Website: ulta-beauty
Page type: billing-address
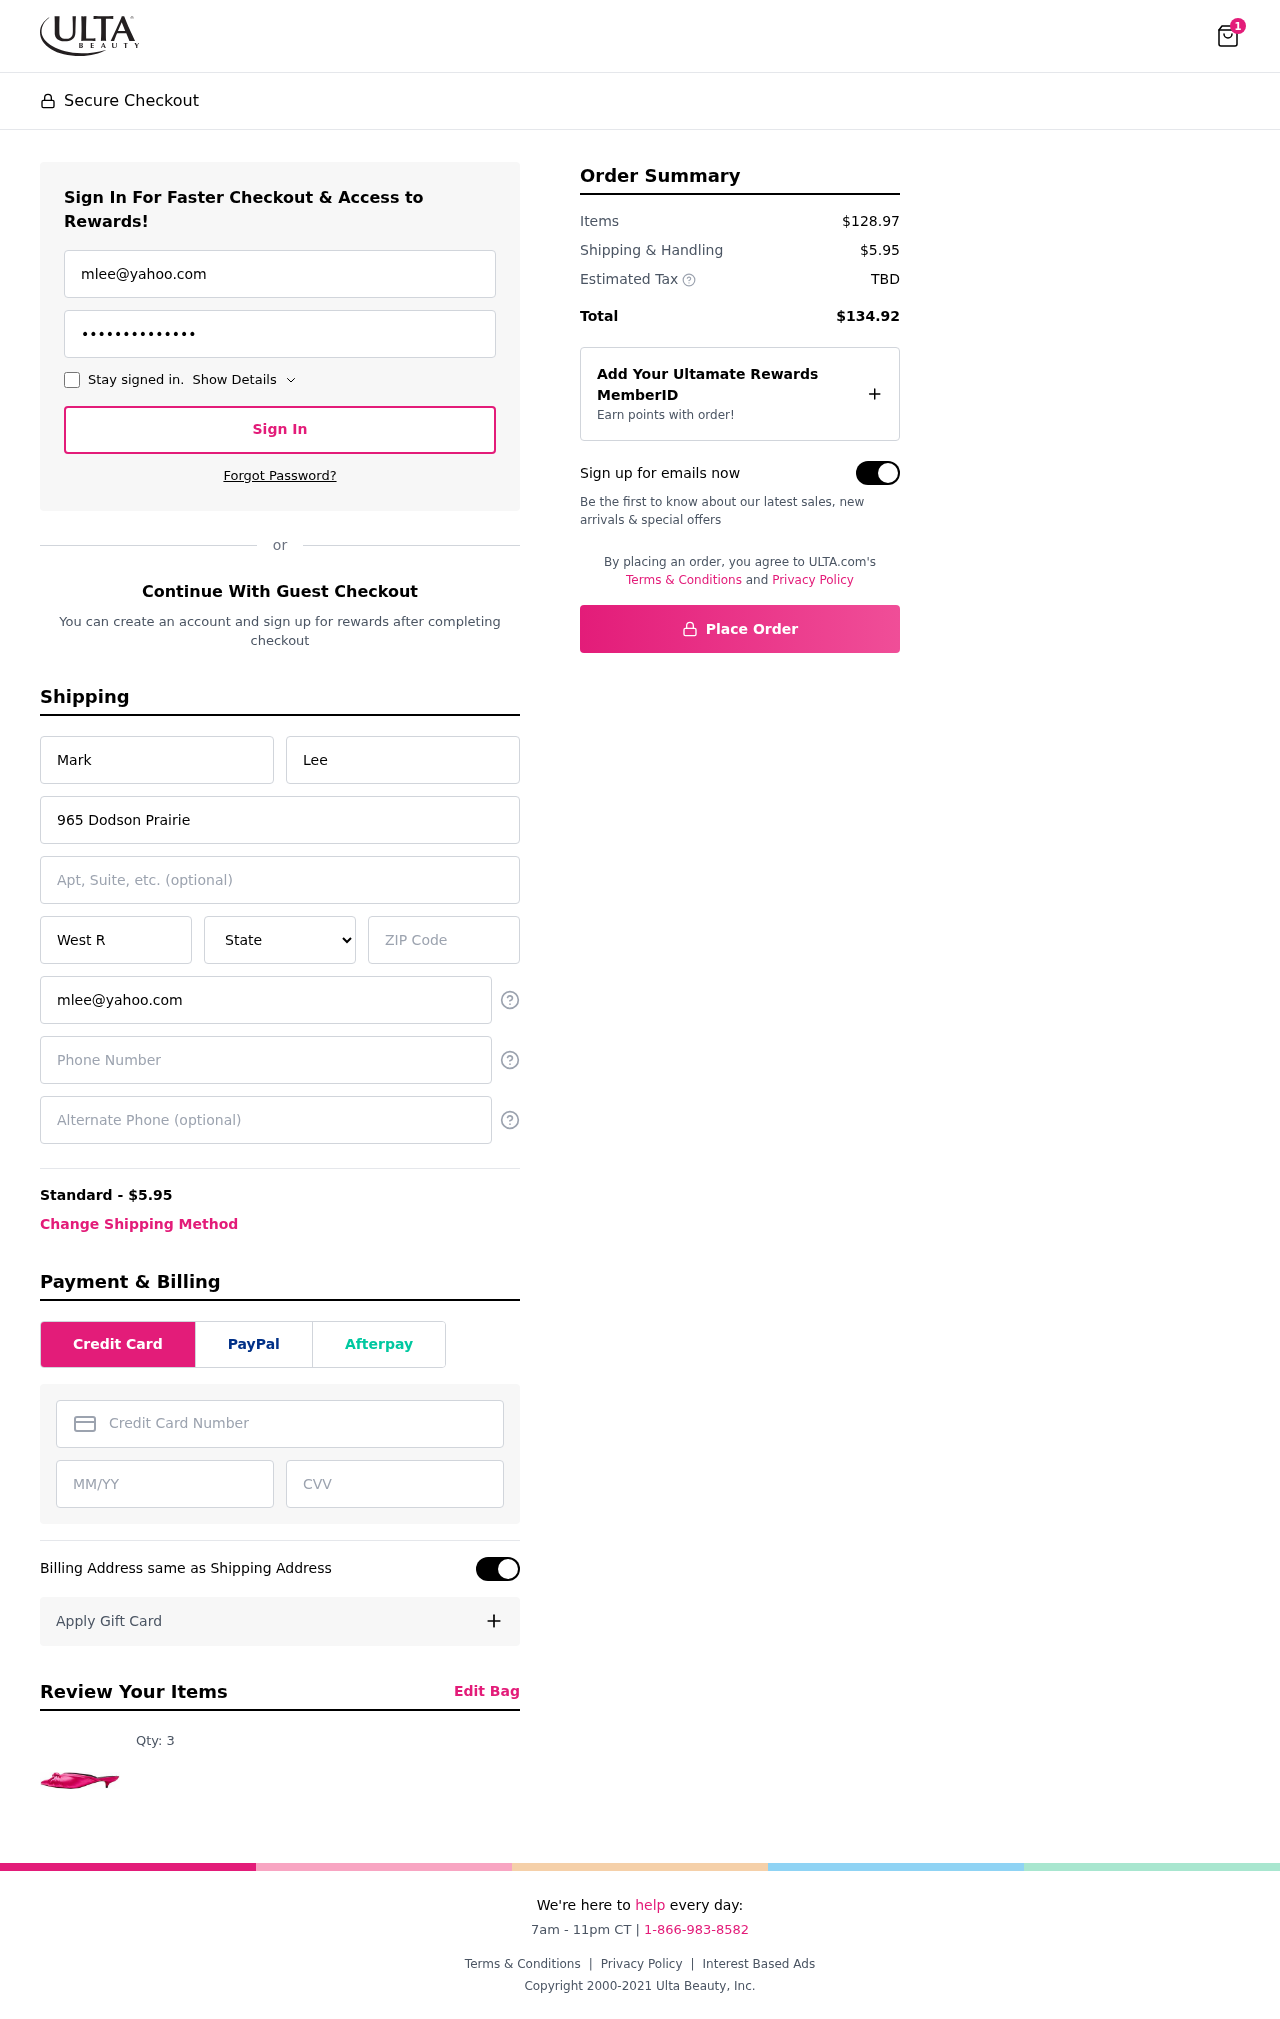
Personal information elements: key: PII_STATE
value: Alabama
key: PII_EMAIL
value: mlee@yahoo.com
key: PII_FIRSTNAME
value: Mark
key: PII_LASTNAME
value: Lee
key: PII_STREET
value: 965 Dodson Prairie
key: PII_CITY
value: West Russellton
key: PII_POSTCODE
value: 45978
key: PII_PHONE
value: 7844831393
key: PII_ALT_PHONE
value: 8498423007
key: PII_CARD_NUMBER
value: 6537 7709 6783 3614
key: PII_CARD_EXPIRY
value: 04/26
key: PII_CARD_CVV
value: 355
Product elements: key: PRODUCT1_QUANTITY
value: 3
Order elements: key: ORDER_NUM_ITEMS
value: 1
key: ORDER_SHIPPING_COST
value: $5.95
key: ORDER_SUBTOTAL
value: $128.97
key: ORDER_TOTAL
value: $134.92